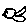
Label: bird